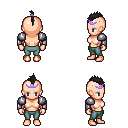
a pixel art fantasy rpg character, female body template, human, light skin, steel arm armor, teal pants, raven mohawk hairstyle, purple tiara, four views (front, back, left, right), 2x2 character sprite sheet, small pixel art, hard edges, no anti-aliasing